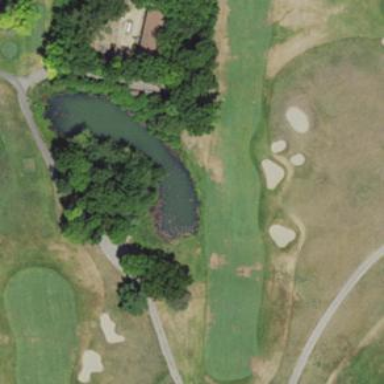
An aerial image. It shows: Water hazard in golf course. The hazard is natural water feature.